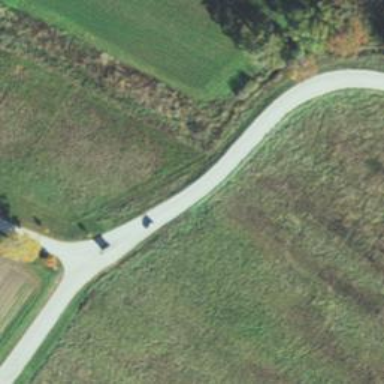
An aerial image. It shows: Service road.